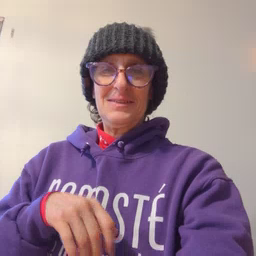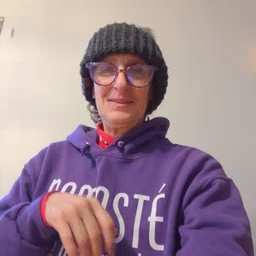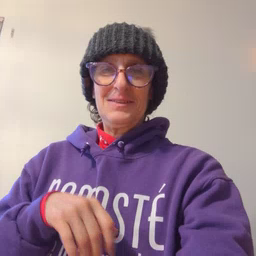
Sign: dirty